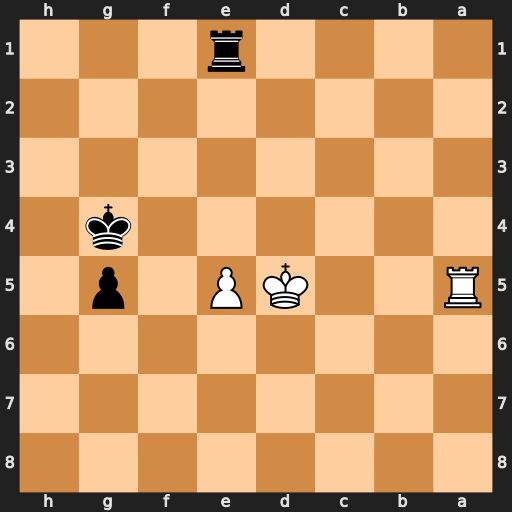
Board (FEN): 8/8/8/R2KP1p1/6k1/8/8/4r3
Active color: b
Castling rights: -
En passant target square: -
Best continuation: Kf5 Kd6 g4 Rd5 g3 e6+ Kf6 Rd3 Rxe6+